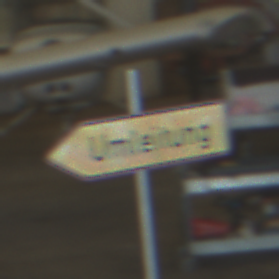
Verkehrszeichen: UmleitungswegweiserLinksweisend
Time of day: Midday
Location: Indoor (Urban)
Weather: NotSpecified
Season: NotSpecified
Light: Natural